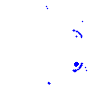
Particle: pion